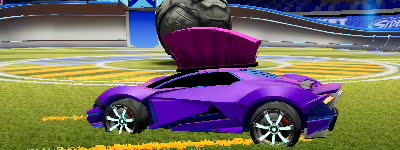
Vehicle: werewolf